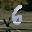
Label: 6